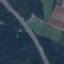
Label: Highway